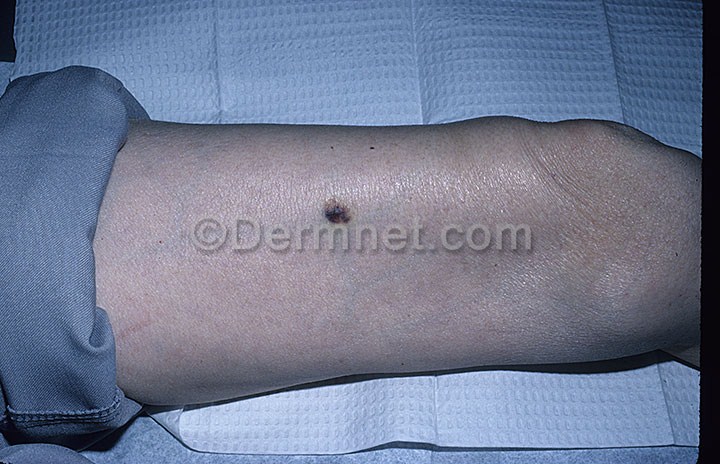
Disease: Vascular Tumors